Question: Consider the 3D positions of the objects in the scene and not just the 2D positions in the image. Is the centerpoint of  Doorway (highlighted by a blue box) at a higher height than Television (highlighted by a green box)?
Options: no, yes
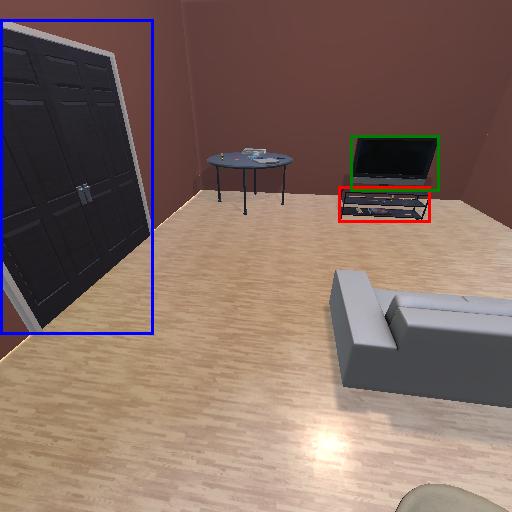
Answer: no